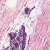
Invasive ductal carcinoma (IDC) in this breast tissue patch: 0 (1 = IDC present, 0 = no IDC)